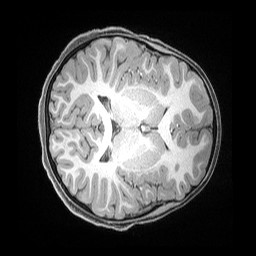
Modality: T1w
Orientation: axial
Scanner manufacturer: siemens
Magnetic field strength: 3 T
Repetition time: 2.53 s
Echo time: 0.00169 s